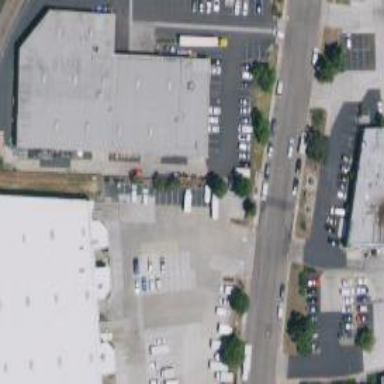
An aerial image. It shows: Industrial building.